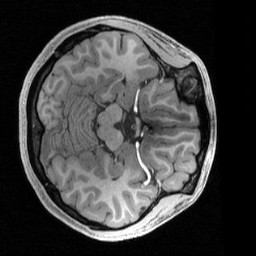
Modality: T1w
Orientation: axial
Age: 21
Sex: female
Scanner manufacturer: siemens
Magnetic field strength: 3 T
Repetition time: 2.4 s
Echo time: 0.00224 s